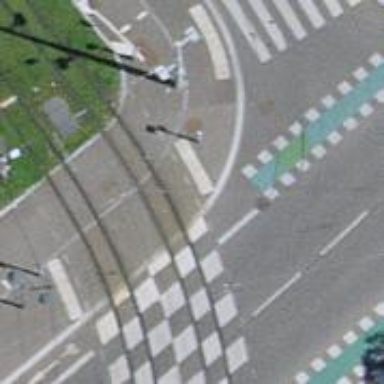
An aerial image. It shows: Railway crossing.